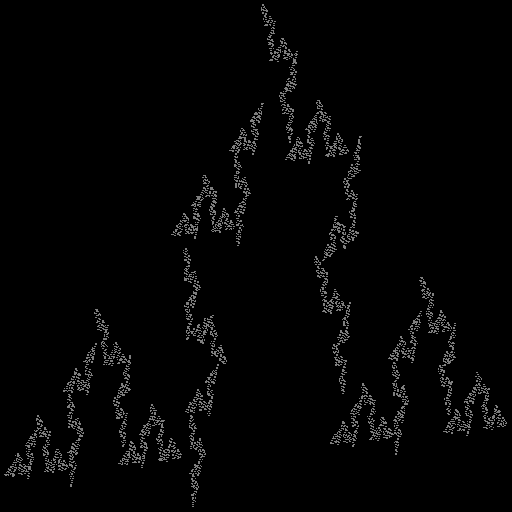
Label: koch_curve